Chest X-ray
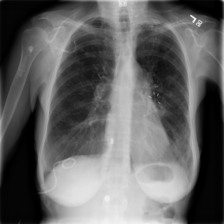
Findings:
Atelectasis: negative
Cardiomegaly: negative
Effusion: negative
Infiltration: negative
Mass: negative
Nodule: negative
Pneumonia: negative
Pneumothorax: positive
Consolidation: negative
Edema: negative
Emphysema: negative
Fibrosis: negative
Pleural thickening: negative
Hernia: negative